Field crop: tomato
Growth stage: 1
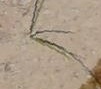
Species: cyperus